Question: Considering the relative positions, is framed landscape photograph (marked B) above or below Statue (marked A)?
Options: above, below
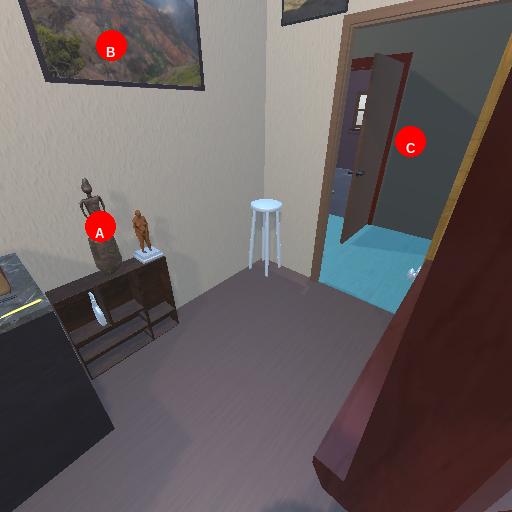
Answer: above